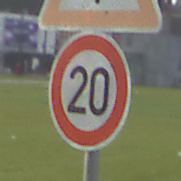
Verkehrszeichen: Geschwindigkeit20
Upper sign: SchneeOderEisglaette
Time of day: MorningAfternoon
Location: Outdoor (Suburban)
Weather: PartlyCloudy
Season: NotSpecified
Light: Natural